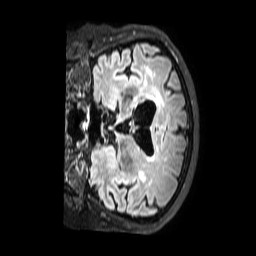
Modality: FLAIR
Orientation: coronal
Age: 59
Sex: female
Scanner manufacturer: philips
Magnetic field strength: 3 T
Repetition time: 4.8 s
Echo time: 0.2795 s